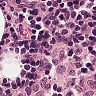
Metastatic tissue present: no